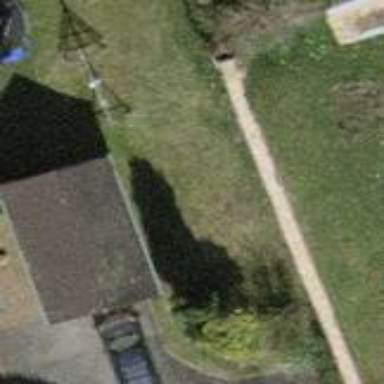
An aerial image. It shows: Garage.